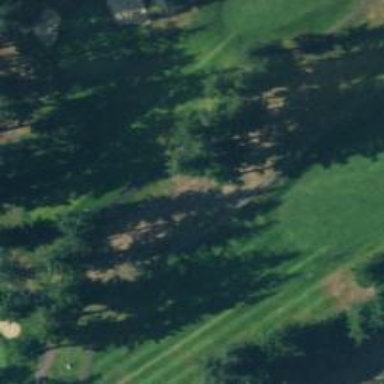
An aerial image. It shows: Path for both roads and golfers.